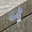
Label: 4